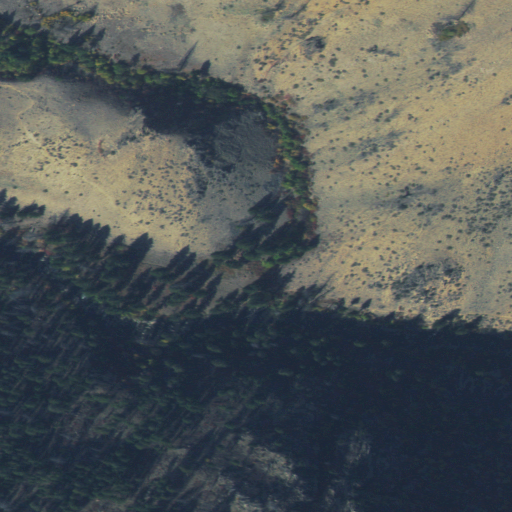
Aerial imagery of valley in Idaho named Dry Gulch containing shrub, evergreen forest, and grassland